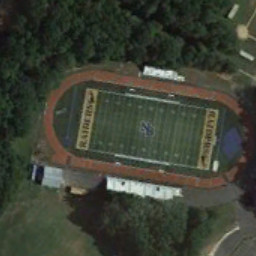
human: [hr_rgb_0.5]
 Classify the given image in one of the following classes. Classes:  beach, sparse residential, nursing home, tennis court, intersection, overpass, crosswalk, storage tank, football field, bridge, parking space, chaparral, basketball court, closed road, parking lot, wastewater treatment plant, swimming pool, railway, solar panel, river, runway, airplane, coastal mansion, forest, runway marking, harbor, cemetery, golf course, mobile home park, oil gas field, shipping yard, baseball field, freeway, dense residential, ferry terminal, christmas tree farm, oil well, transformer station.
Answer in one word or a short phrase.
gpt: football field